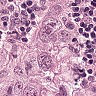
Metastatic tissue present: yes